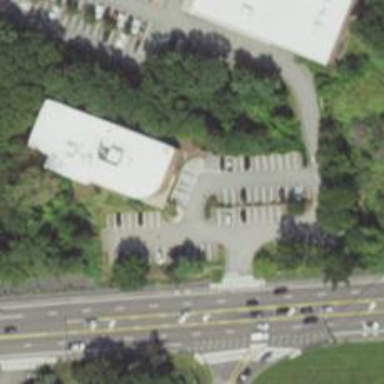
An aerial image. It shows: Parking space.